Interaction volume radius: 10 \u00c5
Interaction volume height: 10 \u00c5
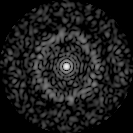
Disorder parameter: 0.8485